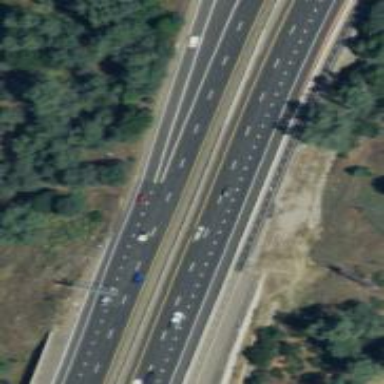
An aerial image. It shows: Motorway.